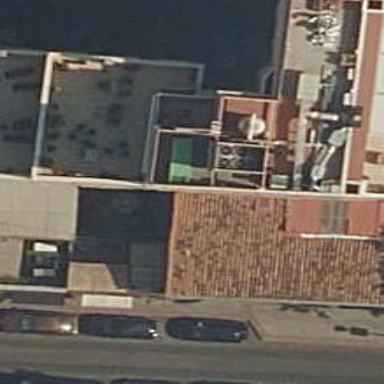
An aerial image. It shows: Hotel building.